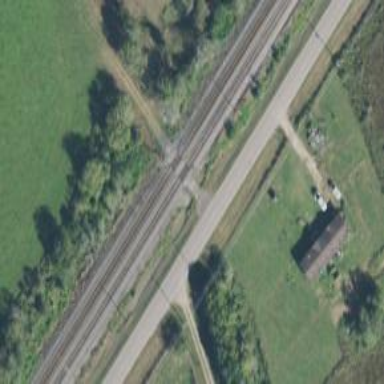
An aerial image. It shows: Level crossing along the railway.